Interaction volume radius: 5 \u00c5
Interaction volume height: 15 \u00c5
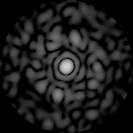
Disorder parameter: 0.8331